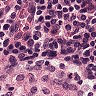
Metastatic tissue present: no